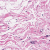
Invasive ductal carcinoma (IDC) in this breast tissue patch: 0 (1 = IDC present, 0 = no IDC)